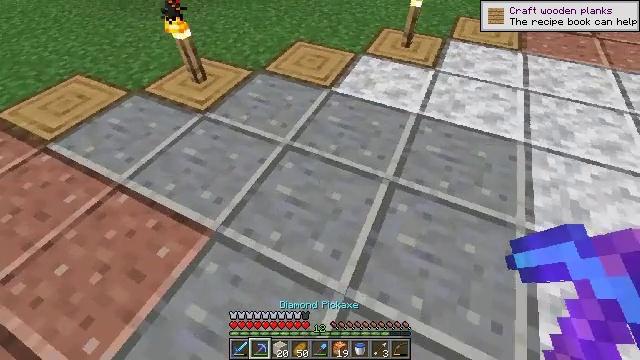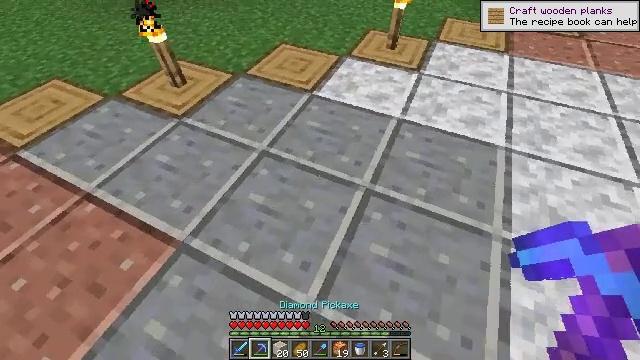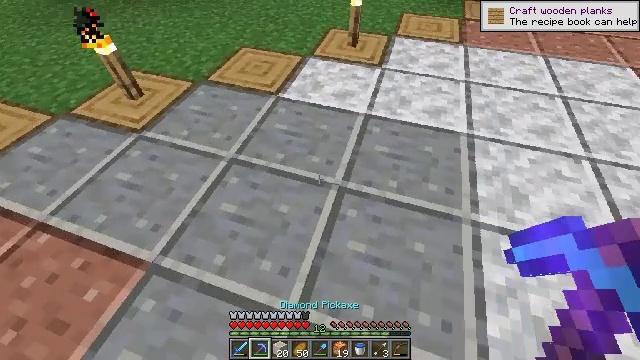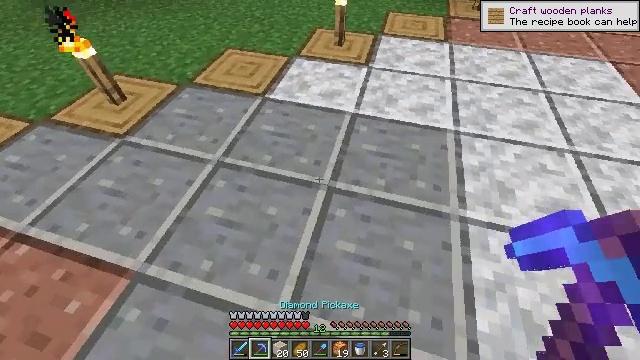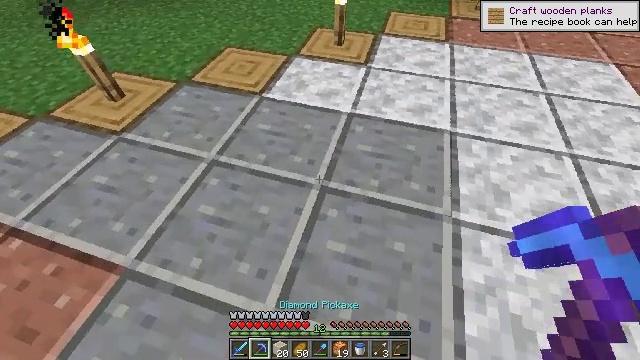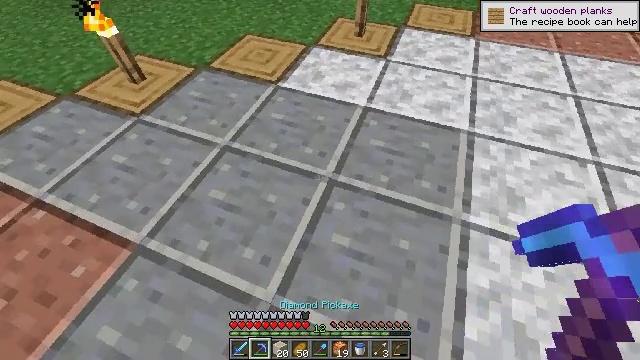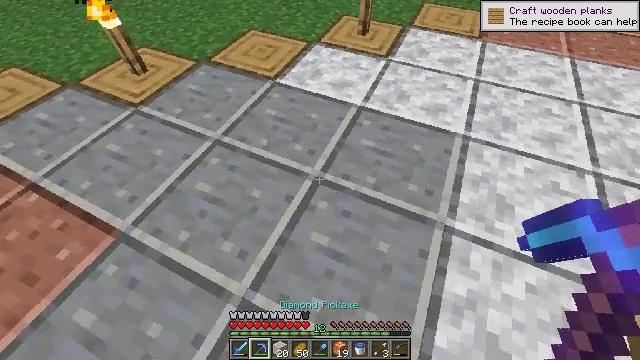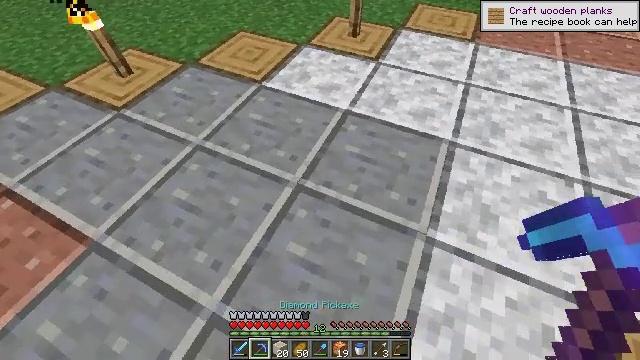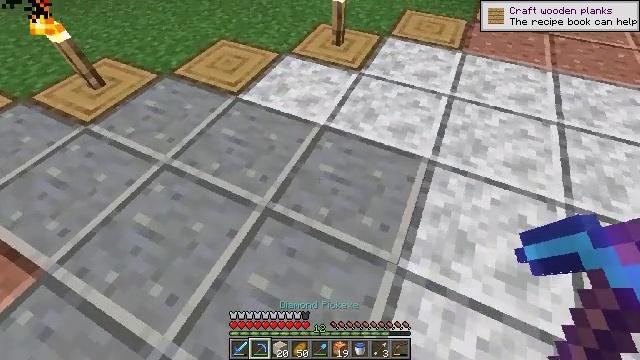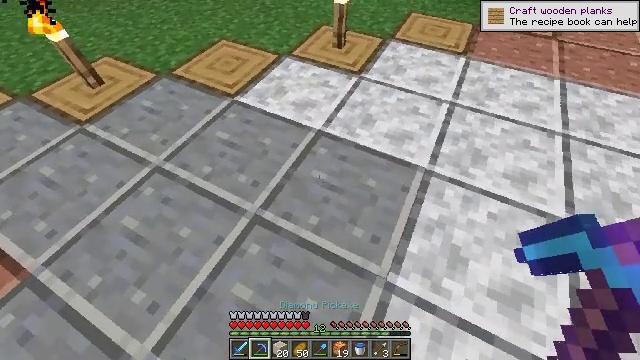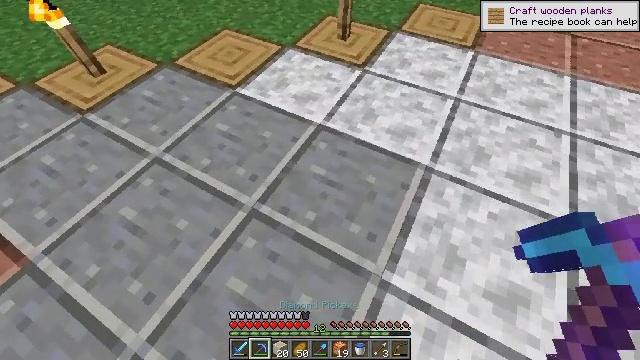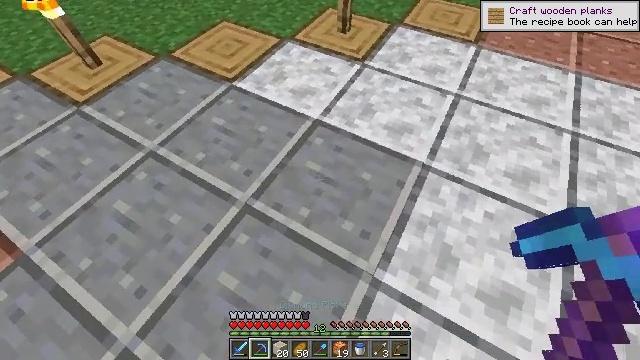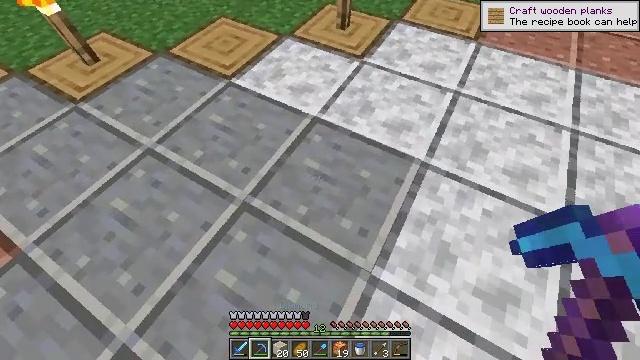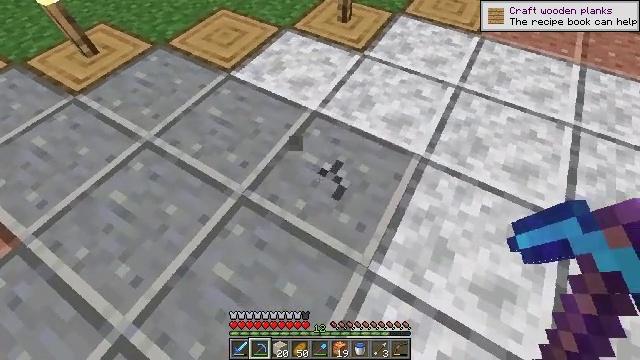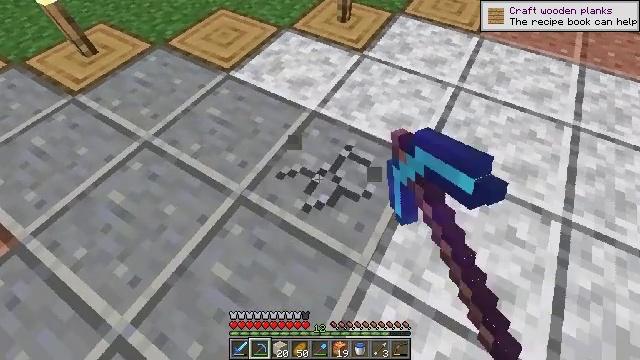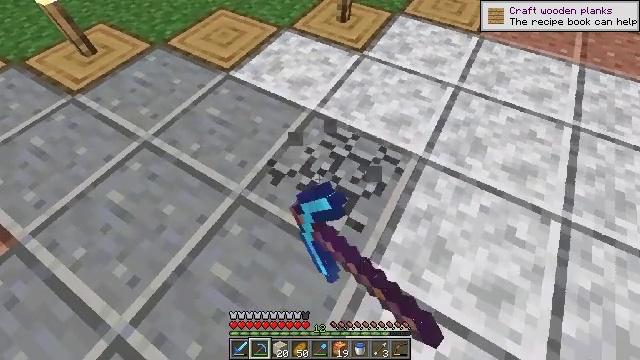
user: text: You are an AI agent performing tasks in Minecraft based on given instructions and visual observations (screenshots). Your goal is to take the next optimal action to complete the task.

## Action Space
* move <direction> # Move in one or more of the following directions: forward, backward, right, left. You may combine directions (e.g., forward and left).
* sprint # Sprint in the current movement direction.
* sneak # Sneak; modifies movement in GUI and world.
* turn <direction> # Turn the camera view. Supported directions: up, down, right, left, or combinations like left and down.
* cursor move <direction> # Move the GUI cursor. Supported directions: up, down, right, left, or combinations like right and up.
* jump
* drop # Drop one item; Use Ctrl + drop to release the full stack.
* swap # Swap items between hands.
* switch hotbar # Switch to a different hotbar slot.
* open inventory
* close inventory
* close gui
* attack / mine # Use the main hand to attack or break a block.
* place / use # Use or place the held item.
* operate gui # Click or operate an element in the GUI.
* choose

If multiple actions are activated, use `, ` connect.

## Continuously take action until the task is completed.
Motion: motion action
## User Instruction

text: Collect the polished andesite by holding left button.
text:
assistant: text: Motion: no_op
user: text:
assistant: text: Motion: turn right
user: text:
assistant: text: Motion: turn right
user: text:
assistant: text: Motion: move right, turn left
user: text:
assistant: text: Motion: move right, turn left and down
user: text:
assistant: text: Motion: move forward and move right, turn left
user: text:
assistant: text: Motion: move forward and move right
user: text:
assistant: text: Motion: move forward and move right
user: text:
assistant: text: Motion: turn left
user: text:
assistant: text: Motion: turn left and down
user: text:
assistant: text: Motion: turn down
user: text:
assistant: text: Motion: no_op
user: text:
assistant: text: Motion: turn down, attack / mine
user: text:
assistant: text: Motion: attack / mine
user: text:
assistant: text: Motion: attack / mine
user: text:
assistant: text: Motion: attack / mine
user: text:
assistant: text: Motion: attack / mine
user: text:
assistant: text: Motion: attack / mine
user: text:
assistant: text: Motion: attack / mine
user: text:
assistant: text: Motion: attack / mine
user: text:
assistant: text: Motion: no_op